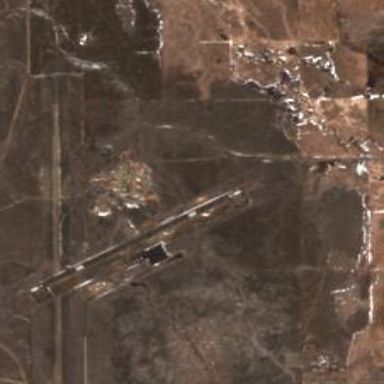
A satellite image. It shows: Fence surrounding aerodrome.